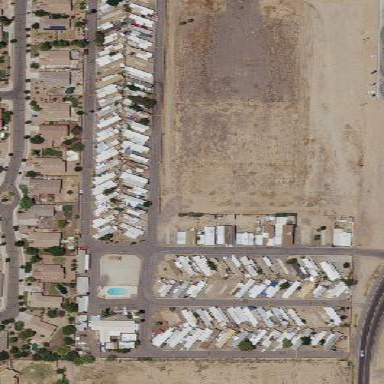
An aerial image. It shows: Mobile residential area known as trailer park.